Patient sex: M
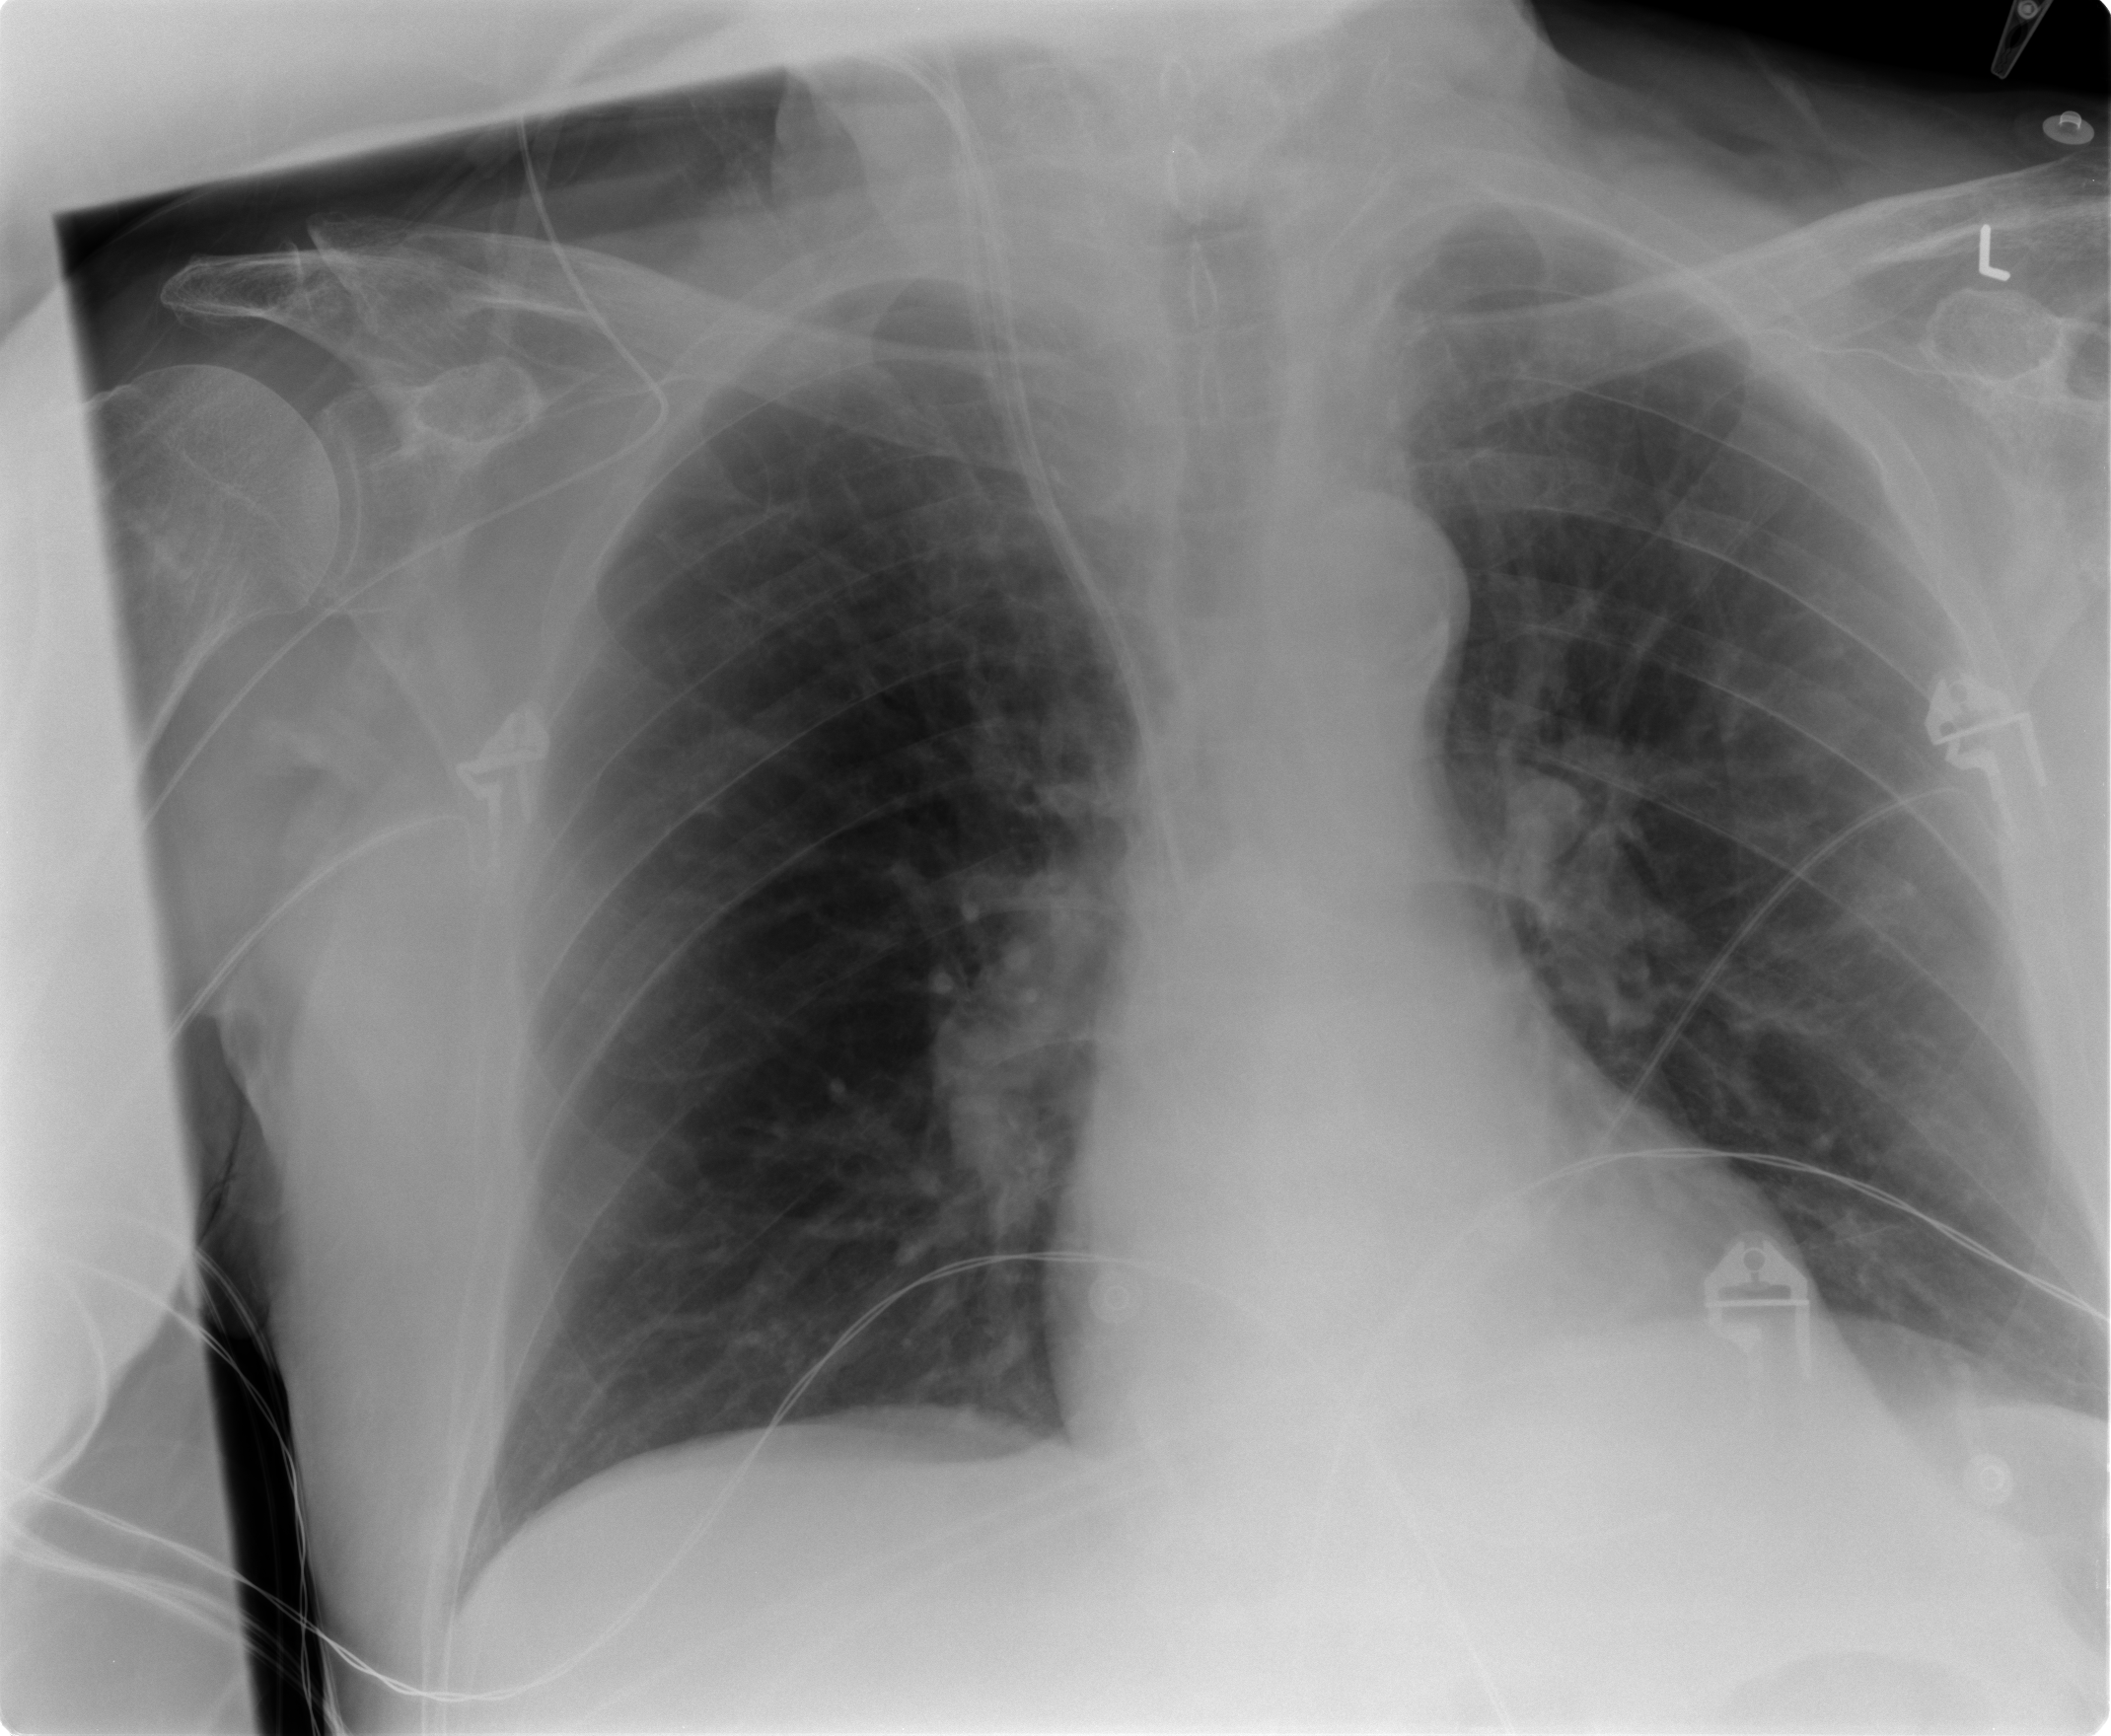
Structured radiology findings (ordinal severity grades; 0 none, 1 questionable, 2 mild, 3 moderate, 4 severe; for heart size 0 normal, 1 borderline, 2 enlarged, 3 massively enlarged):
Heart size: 1
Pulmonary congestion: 2
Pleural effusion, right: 0
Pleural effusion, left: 0
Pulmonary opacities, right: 0
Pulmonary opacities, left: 0
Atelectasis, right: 0
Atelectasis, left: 1